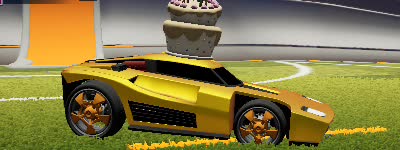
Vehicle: breakout